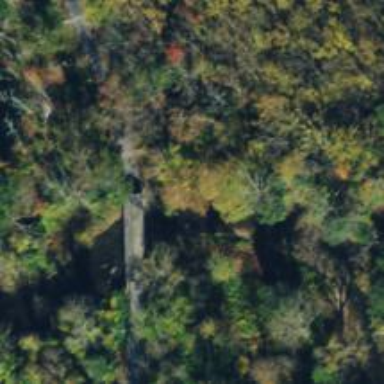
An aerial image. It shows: Unclassified road with covered bridge.